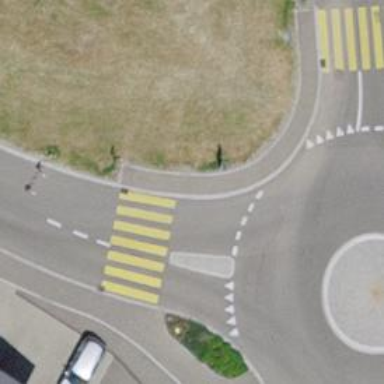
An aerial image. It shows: Uncontrolled crossing on the road.